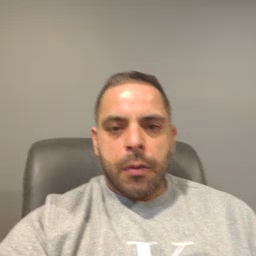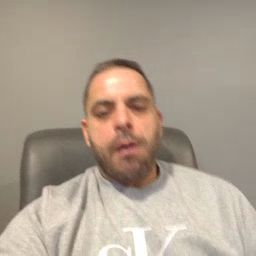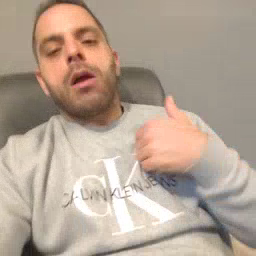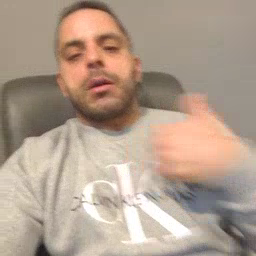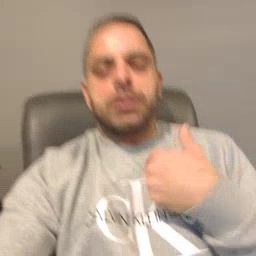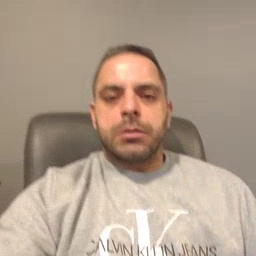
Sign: animal